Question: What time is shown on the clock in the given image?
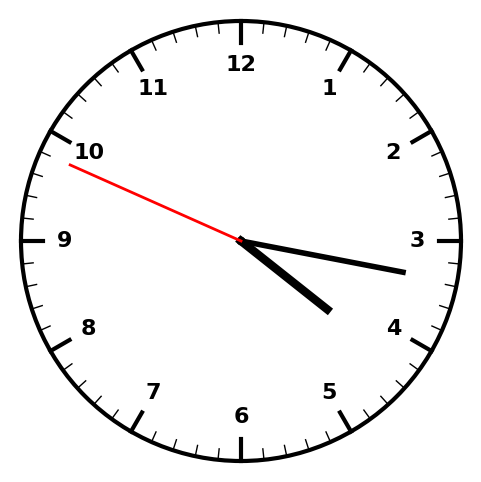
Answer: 04:16:49